Interaction volume radius: 10 \u00c5
Interaction volume height: 30 \u00c5
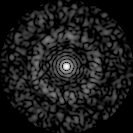
Disorder parameter: 0.8477